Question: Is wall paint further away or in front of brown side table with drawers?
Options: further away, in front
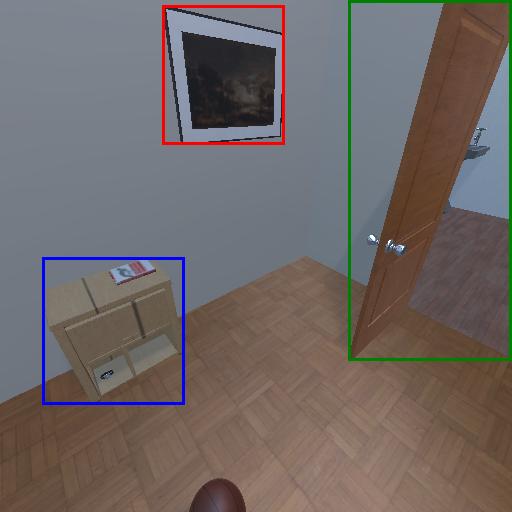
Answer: further away